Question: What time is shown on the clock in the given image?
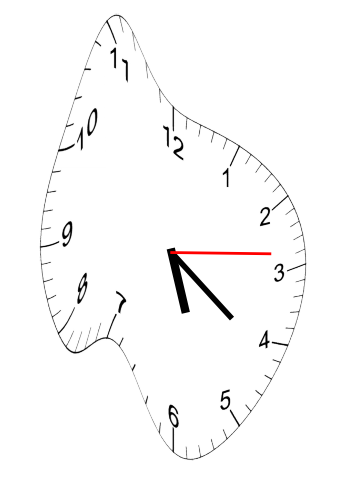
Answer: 05:21:14